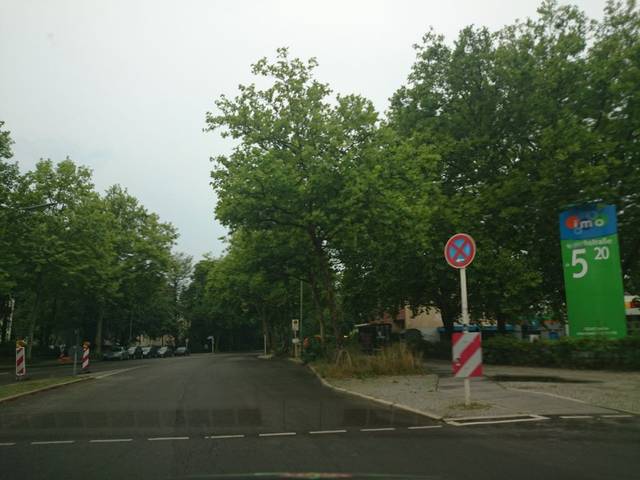
Region: Germany
Coordinates: 52.444, 13.339